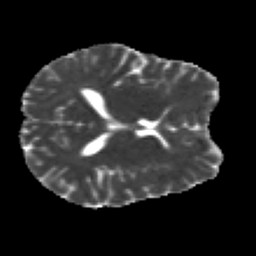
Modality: MD
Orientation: axial
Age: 29
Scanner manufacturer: siemens
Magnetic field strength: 3 T
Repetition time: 2.2 s
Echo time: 0.084 s